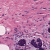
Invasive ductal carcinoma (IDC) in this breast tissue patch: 0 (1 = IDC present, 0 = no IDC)